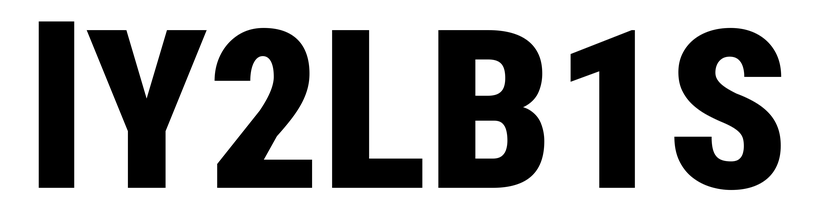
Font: Roboto_Condensed_Black